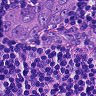
Metastatic tissue present: yes